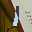
Label: 1